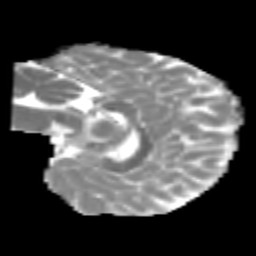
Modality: MD
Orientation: sagittal
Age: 7
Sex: male
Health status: healthy